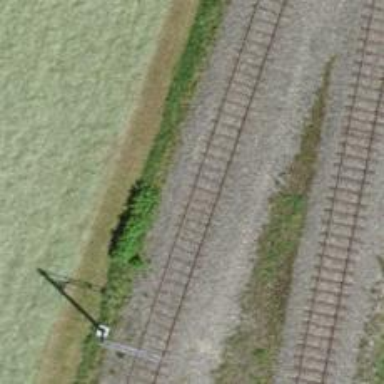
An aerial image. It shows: Rail spur with electrified contact line.